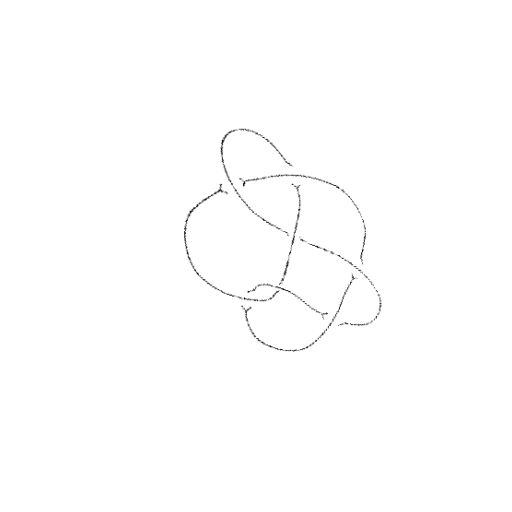
Crossing number: 7